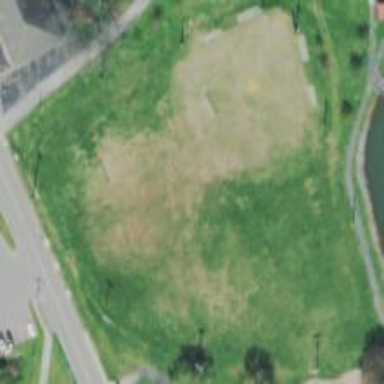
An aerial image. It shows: Softball pitch for leisure land activities.